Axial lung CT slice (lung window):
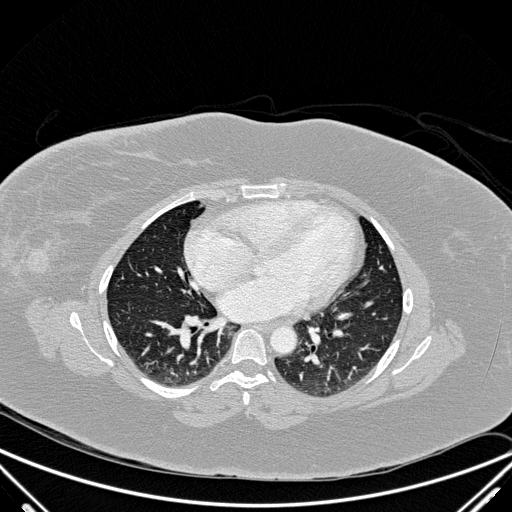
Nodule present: no